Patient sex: M
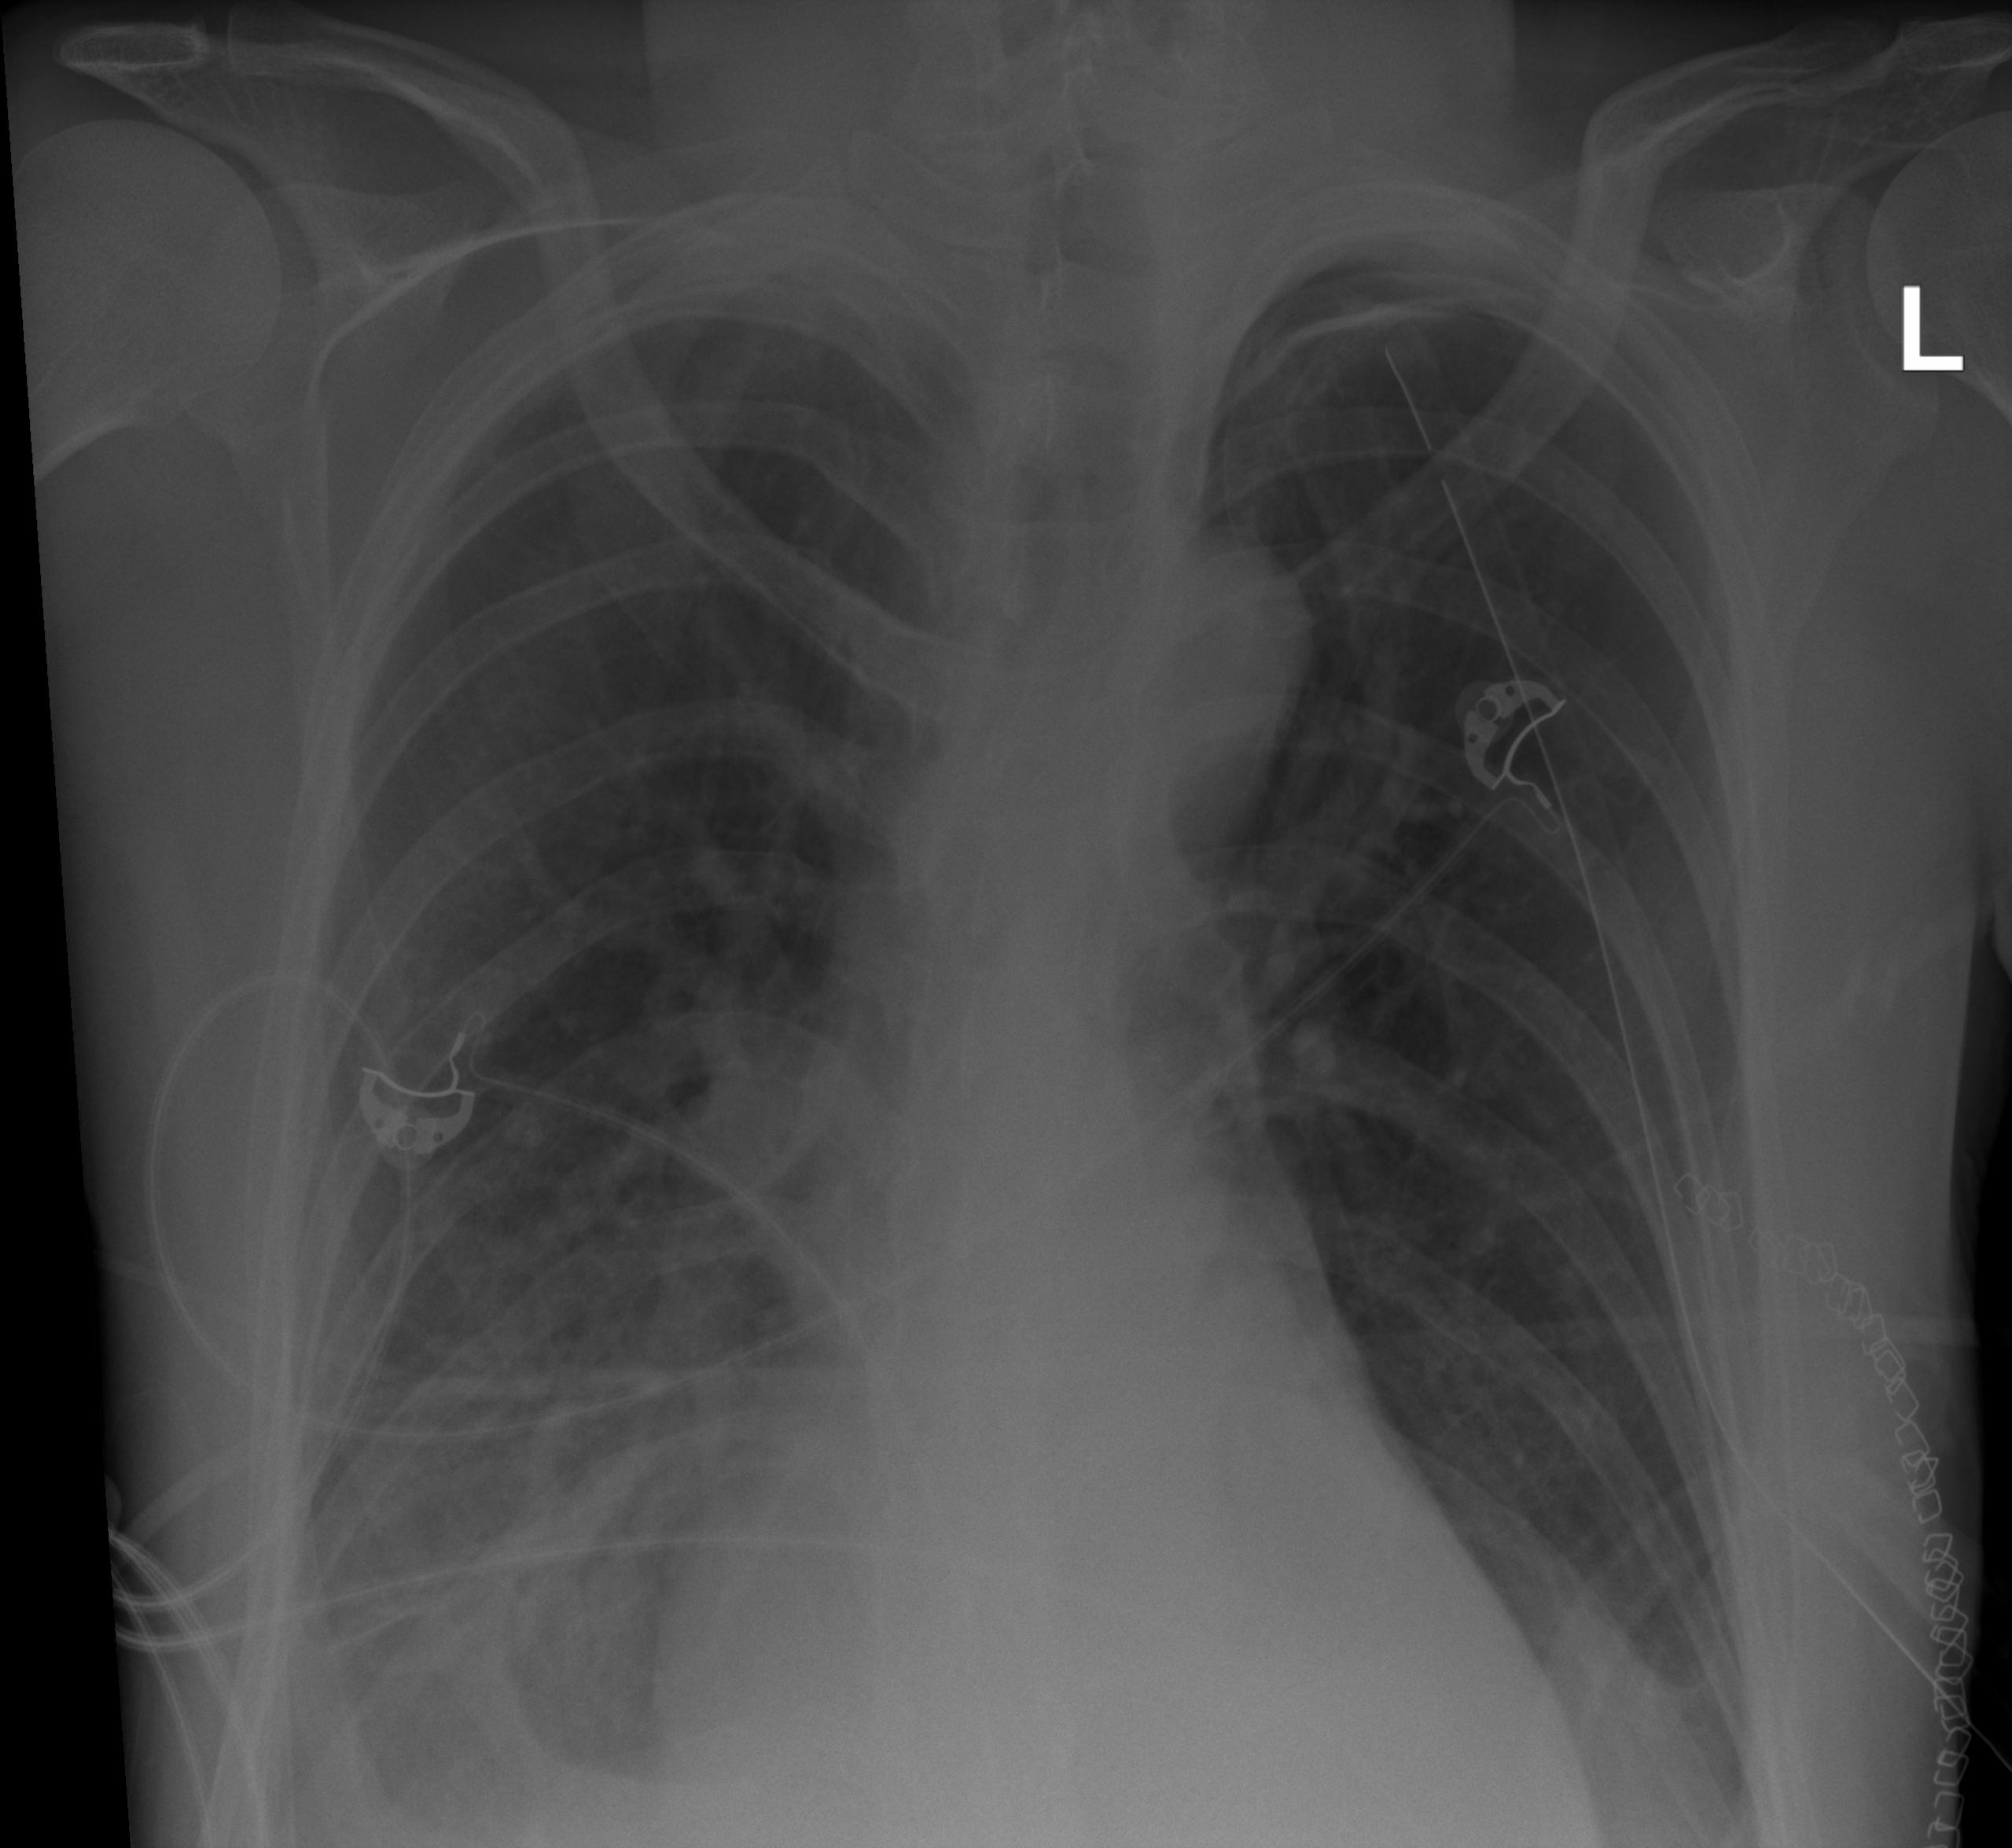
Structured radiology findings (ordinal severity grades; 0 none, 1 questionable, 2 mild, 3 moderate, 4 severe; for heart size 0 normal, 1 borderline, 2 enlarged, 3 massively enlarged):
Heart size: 1
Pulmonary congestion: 2
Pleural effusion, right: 2
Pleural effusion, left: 0
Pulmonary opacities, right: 2
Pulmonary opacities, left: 0
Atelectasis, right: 2
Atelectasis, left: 2